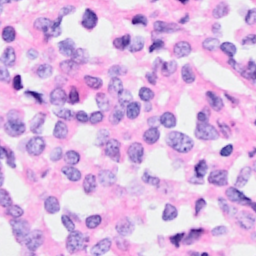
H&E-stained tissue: Breast